Question: In many 'application' after installing the app they provide small icon on the home screen. on clicking on that icon some animation is playing functionality executed by that application
For Exaple in the application named 'cleanmaster' they provide boost icon on home screen on cllicking by that some 'animation' playing and memory clean up is done. screenshot of that is as folow:

My question is how to achieve this 'animation' on home screen? Thank you.
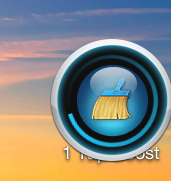
Answer: Those are not icons. Those are widgets.

Here are some links on Android site to get you started
<URL>
<URL>